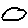
Label: circle